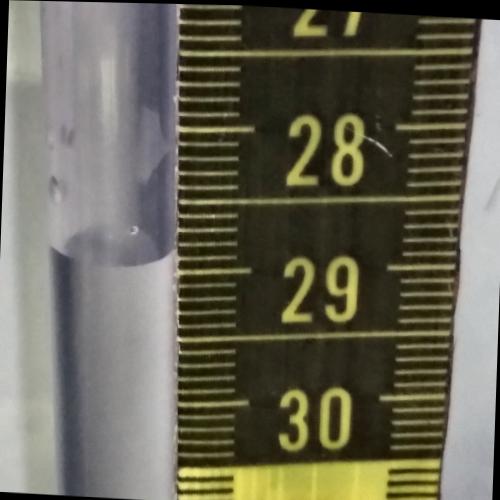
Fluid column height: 28.9 cm